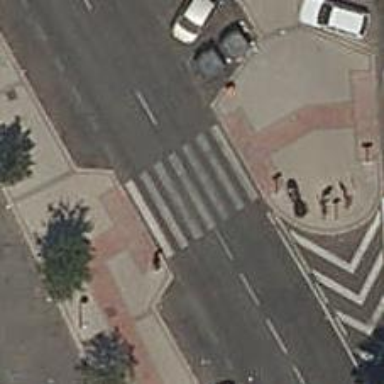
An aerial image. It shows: Uncontrolled zebra crossing on the road.